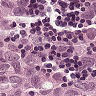
Metastatic tissue present: yes